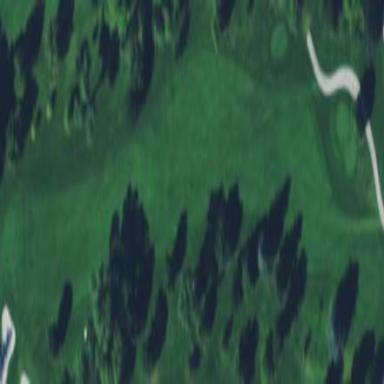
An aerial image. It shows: Grassy area designated as golf fairway.